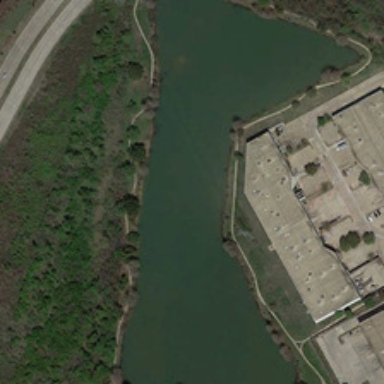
Many green trees and a parking lot are near a pond .